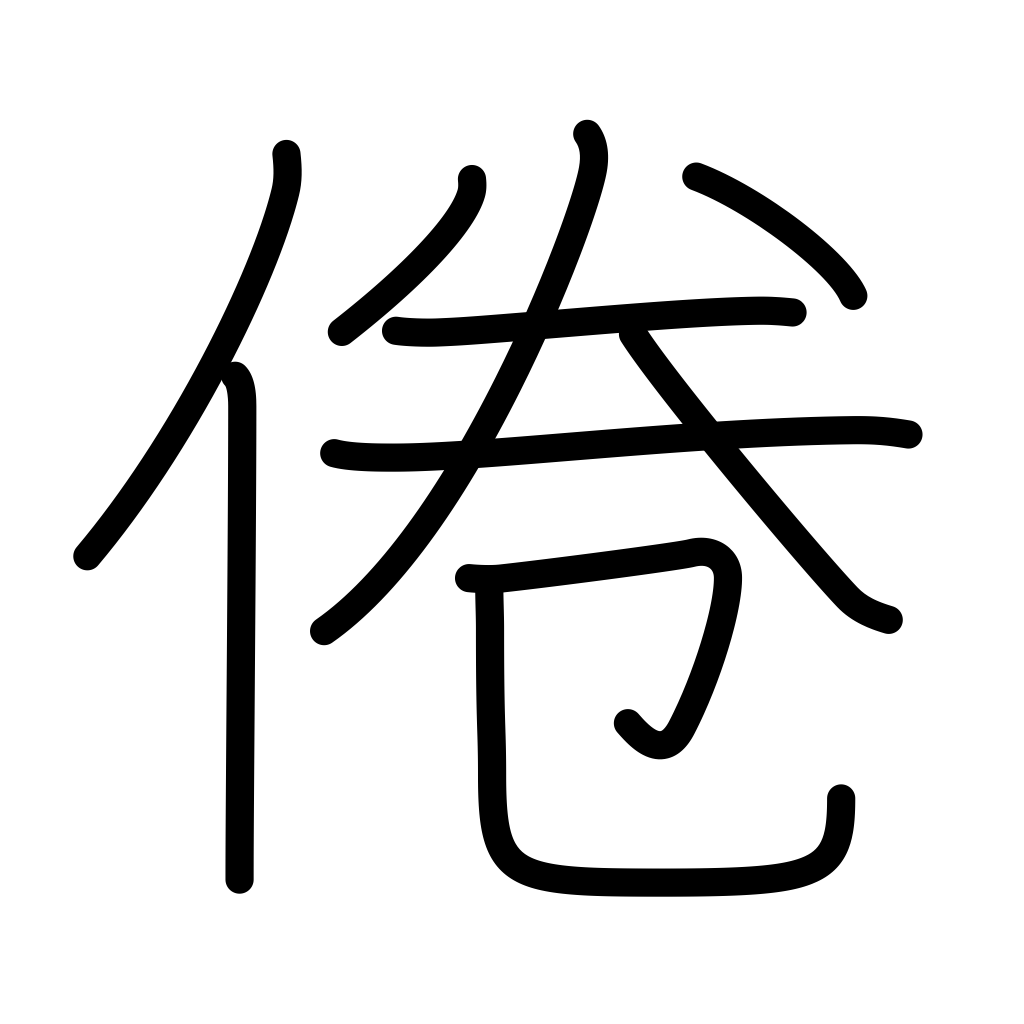
Meaning: lose interest in, tire of